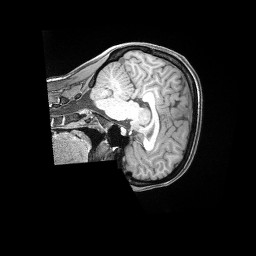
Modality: T1w
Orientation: sagittal
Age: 37
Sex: female
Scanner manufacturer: siemens
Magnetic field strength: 3 T
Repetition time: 2 s
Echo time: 0.00211 s